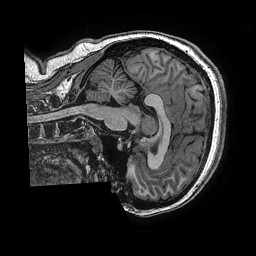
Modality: T1w
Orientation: sagittal
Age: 18
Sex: female
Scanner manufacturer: ge
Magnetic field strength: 3 T
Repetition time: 0.0077 s
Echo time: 0.003436 s